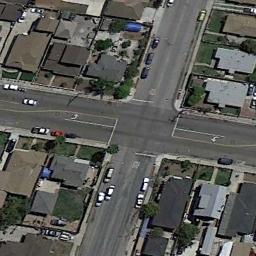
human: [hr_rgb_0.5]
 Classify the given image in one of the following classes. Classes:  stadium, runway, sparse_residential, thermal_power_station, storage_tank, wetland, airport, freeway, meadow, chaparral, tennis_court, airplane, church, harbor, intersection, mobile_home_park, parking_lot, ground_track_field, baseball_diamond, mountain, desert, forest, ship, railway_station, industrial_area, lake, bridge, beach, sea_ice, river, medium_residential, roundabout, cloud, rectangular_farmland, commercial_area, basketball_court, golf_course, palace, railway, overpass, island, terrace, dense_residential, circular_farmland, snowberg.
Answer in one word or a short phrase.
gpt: intersection